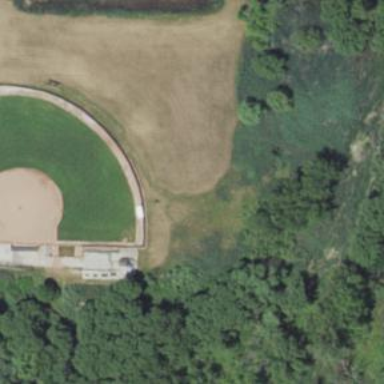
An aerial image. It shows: Softball pitch for leisure land activities.